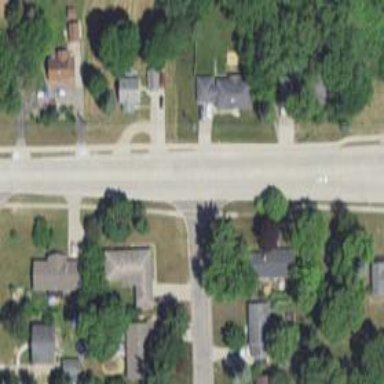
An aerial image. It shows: Marked road crossing.